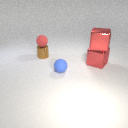
small brown metal cylinder below small red rubber sphere